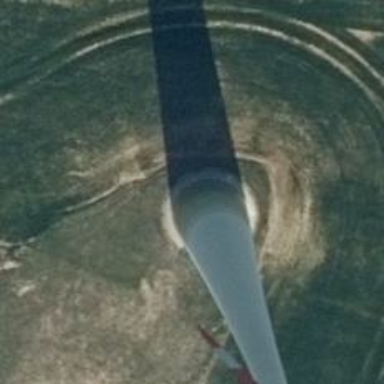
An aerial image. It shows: Wind-powered generator.